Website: lowes
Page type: customer-info-address
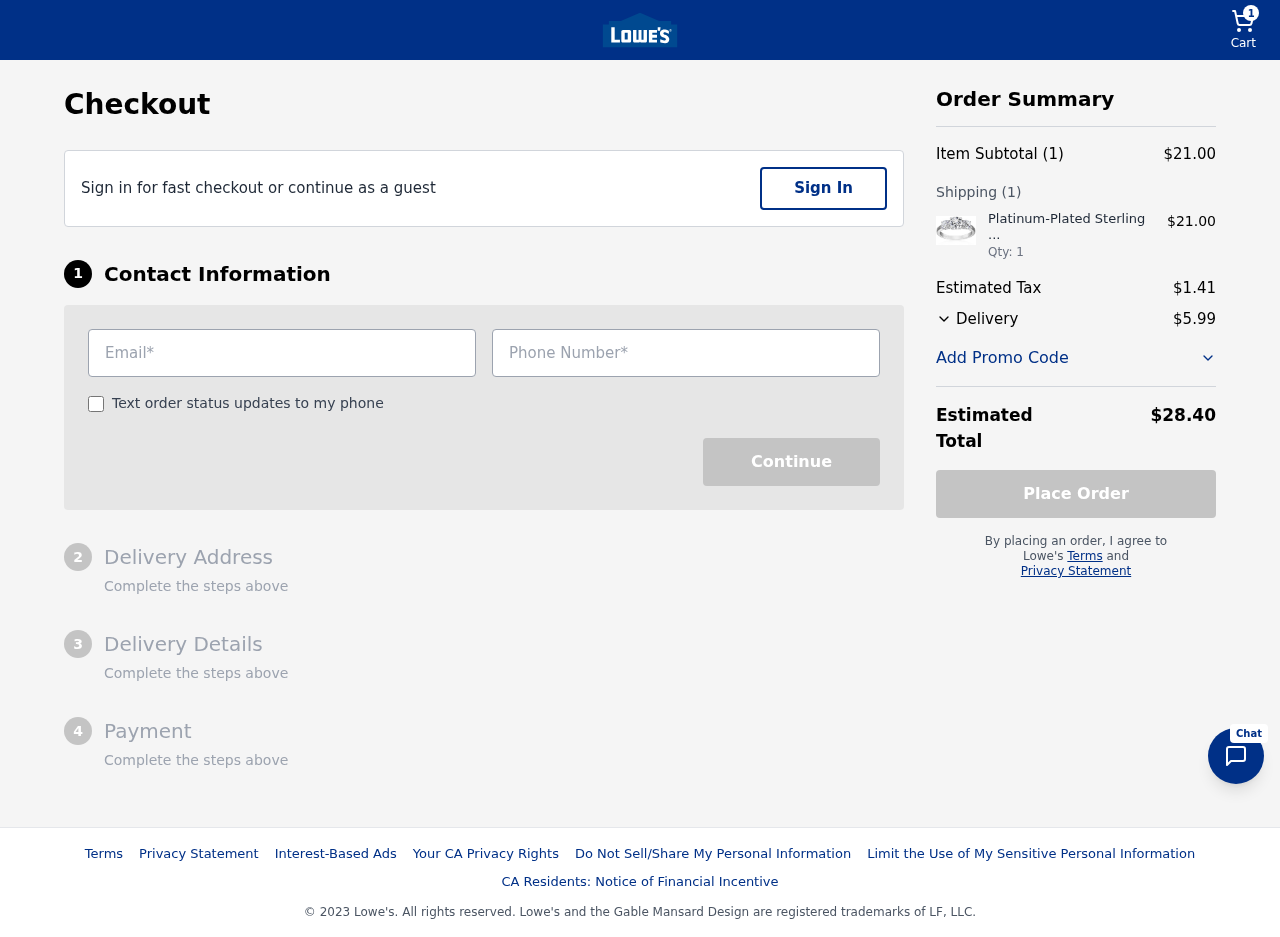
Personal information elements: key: PII_EMAIL
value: jennifer_jones@gmail.com
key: PII_PHONE
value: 2013937528
Product elements: key: PRODUCT1_NAME
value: Platinum-Plated Sterling Silver Round 3-Stone Ring made with Swarovski Zirconia (4 cttw), Size 6
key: PRODUCT1_PRICE
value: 21
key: PRODUCT1_QUANTITY
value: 1
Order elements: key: ORDER_NUM_ITEMS
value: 1
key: ORDER_SUBTOTAL
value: $21.00
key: ORDER_NUM_ITEMS2
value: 1
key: ORDER_TAX
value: $1.41
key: ORDER_SHIPPING_COST
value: $5.99
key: ORDER_TOTAL
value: $28.40